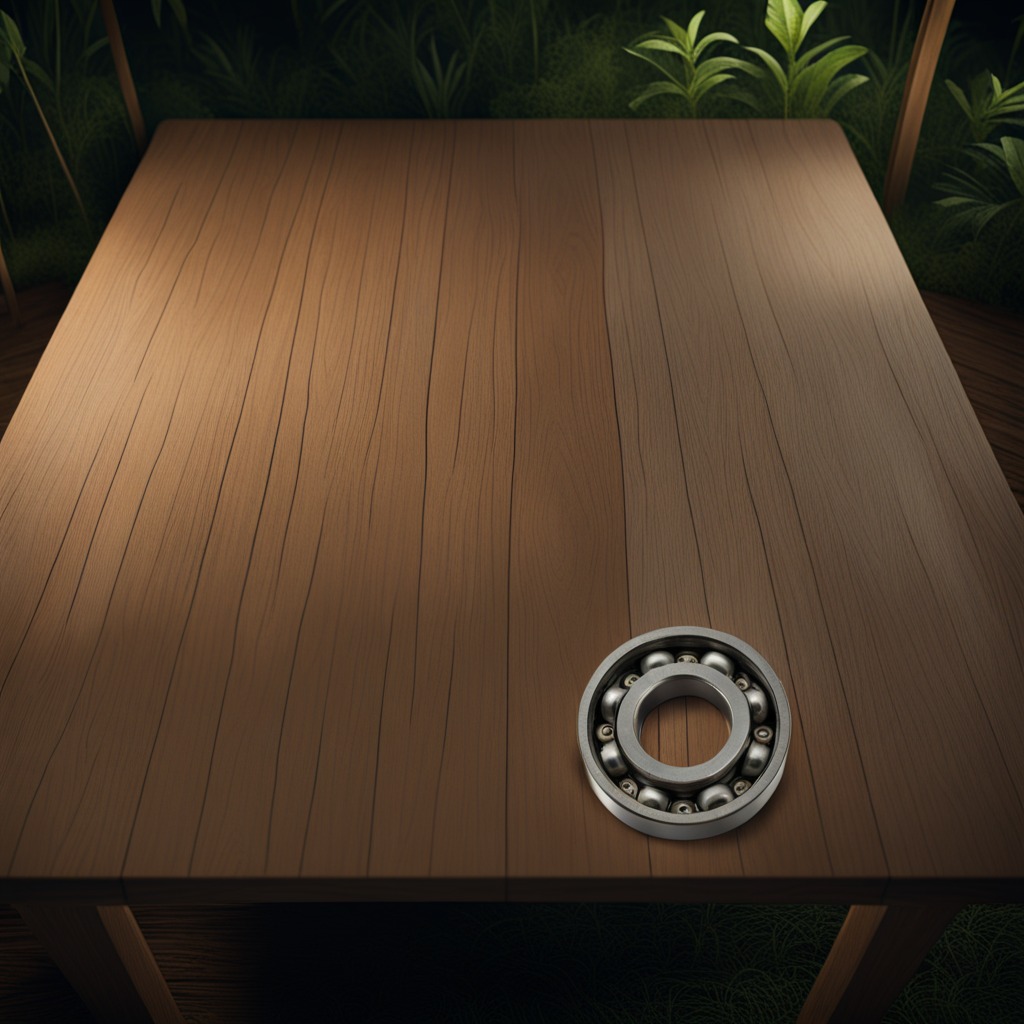
A metal ball bearing is lying on the wooden table.